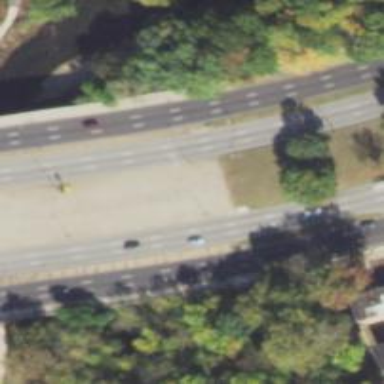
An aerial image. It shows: Trunk highway bridge with asphalt surface.